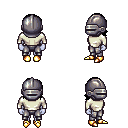
a pixel art fantasy rpg character, female body template, dark elf, purple skin, white long-sleeve shirt, metal pants, black long bangs hairstyle, metal helm, gold boots, four views (front, back, left, right), 2x2 character sprite sheet, small pixel art, hard edges, no anti-aliasing